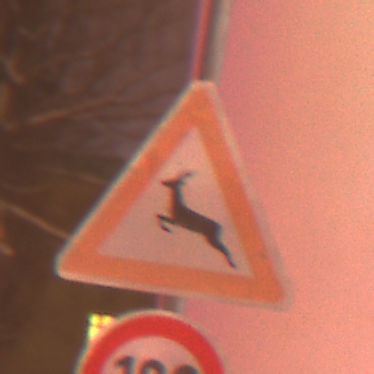
Verkehrszeichen: WildwechselRechts
Zusatzzeichen unten: Geschwindigkeit100
Umgebung: Outdoor, Urban
Tageszeit: Night
Wetter: Overcast
Licht: Artificial
Jahreszeit: Winter
Kontrast: MediumContrast